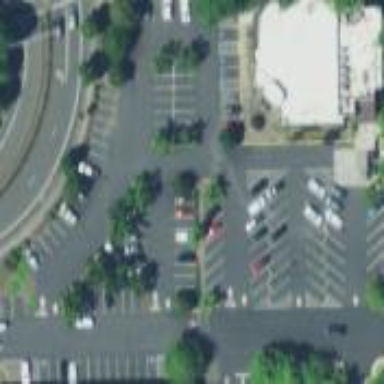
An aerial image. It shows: Parking area with surface.